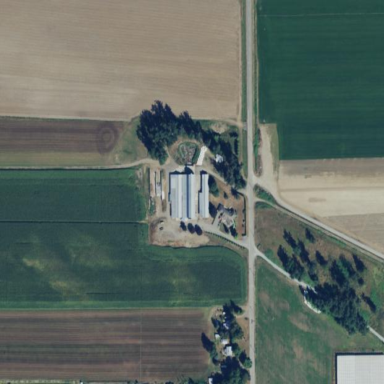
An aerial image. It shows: Farmyard area.